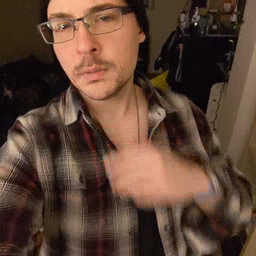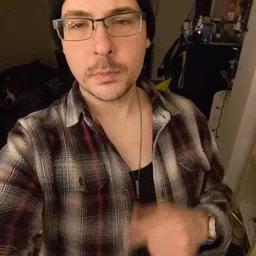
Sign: green